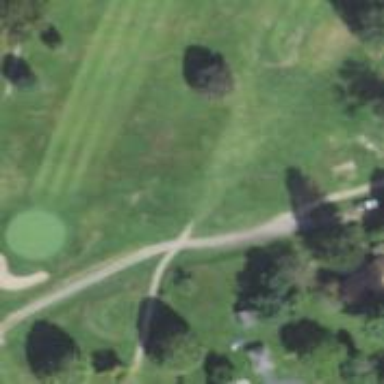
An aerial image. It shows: Service road designated as golf cart path.